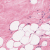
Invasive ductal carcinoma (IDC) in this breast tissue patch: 0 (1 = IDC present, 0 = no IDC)